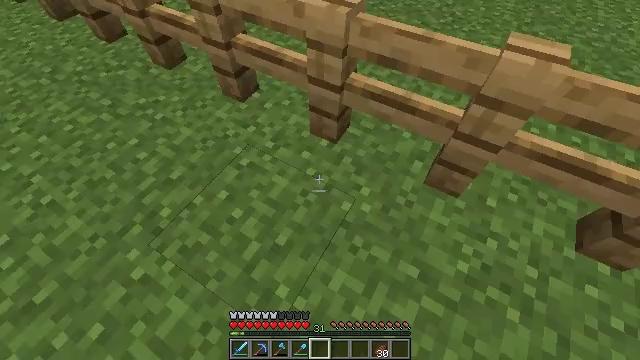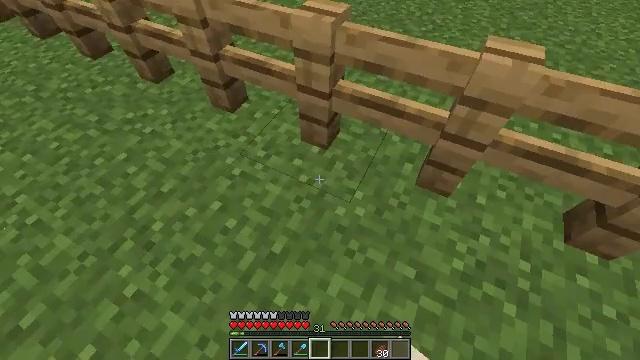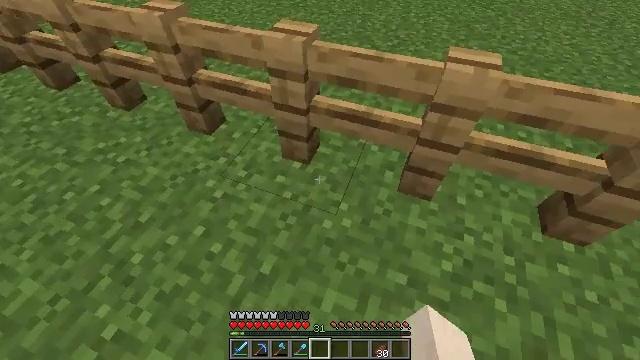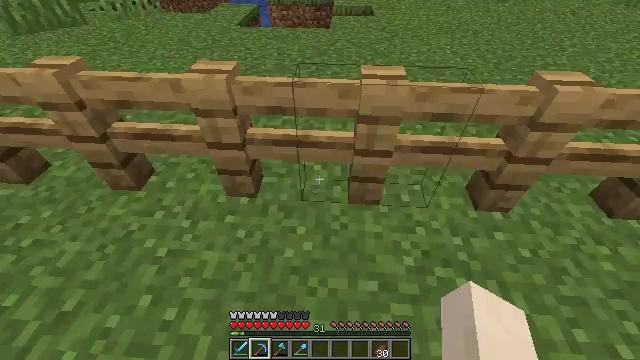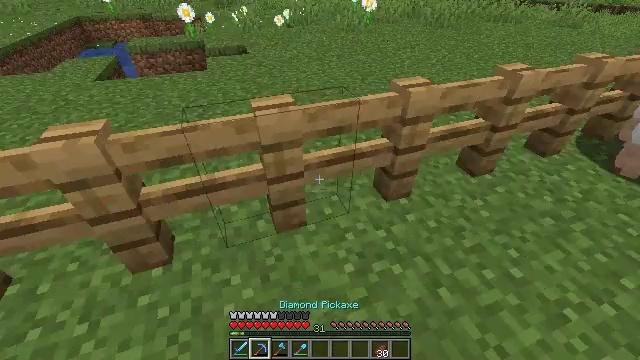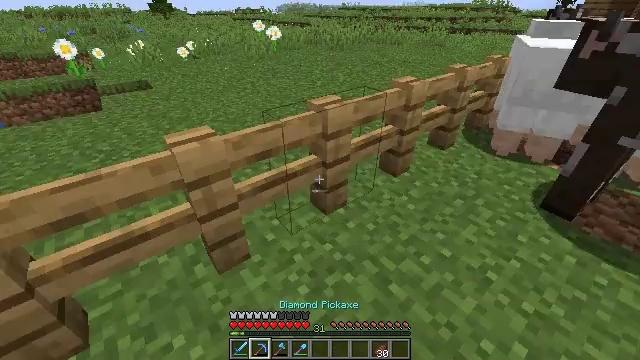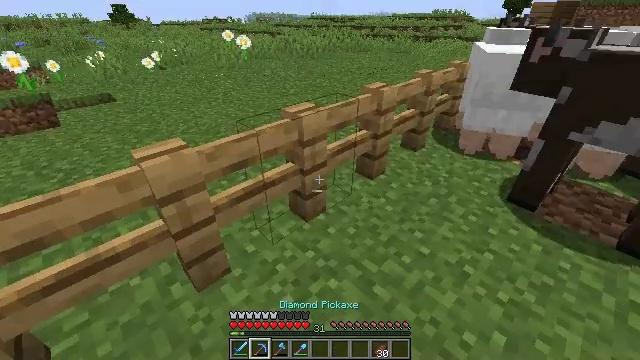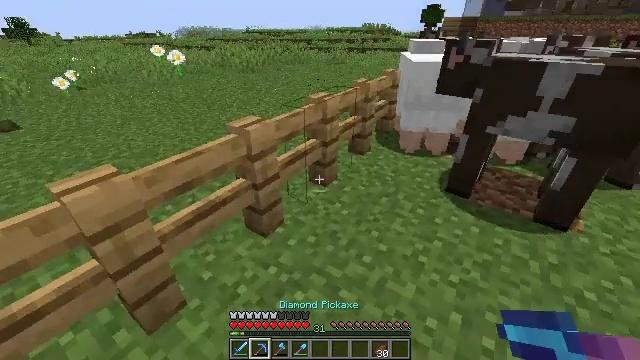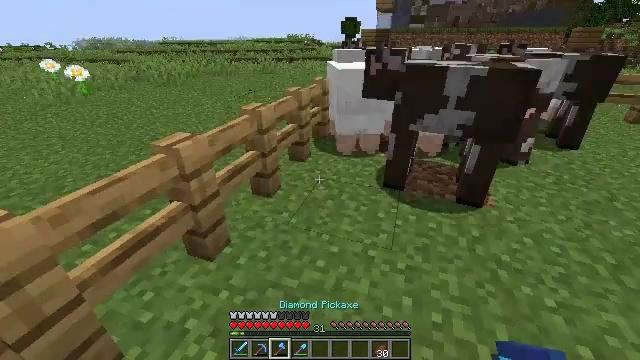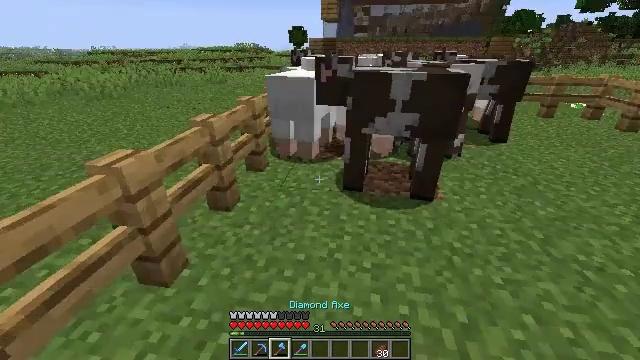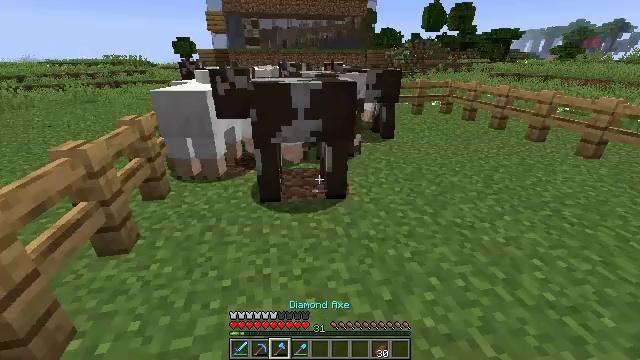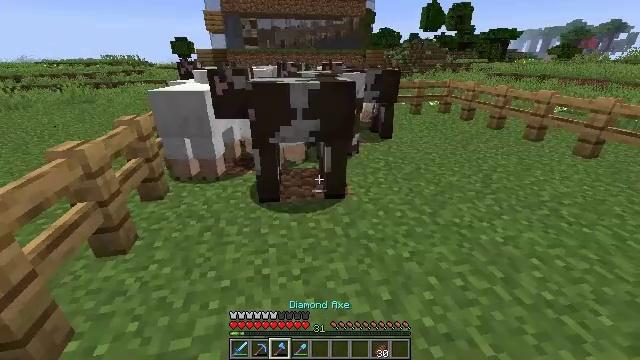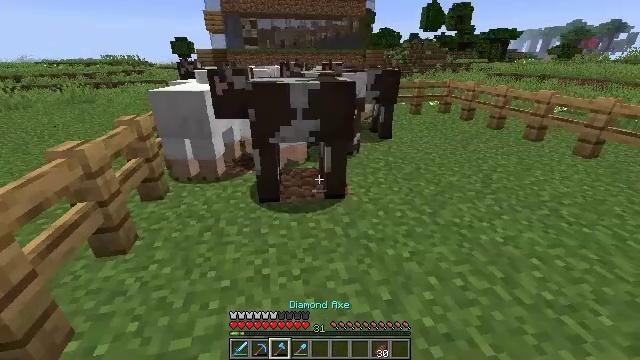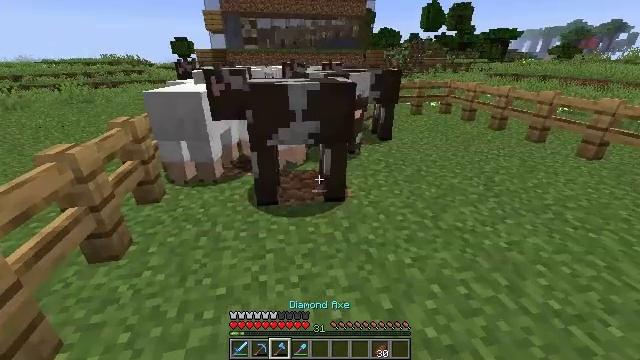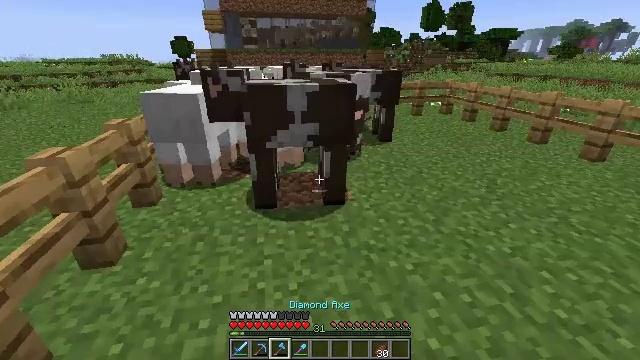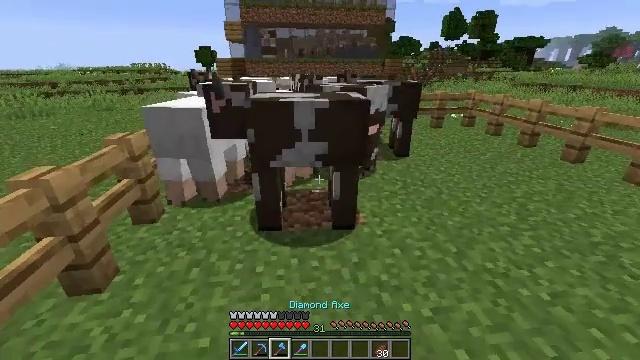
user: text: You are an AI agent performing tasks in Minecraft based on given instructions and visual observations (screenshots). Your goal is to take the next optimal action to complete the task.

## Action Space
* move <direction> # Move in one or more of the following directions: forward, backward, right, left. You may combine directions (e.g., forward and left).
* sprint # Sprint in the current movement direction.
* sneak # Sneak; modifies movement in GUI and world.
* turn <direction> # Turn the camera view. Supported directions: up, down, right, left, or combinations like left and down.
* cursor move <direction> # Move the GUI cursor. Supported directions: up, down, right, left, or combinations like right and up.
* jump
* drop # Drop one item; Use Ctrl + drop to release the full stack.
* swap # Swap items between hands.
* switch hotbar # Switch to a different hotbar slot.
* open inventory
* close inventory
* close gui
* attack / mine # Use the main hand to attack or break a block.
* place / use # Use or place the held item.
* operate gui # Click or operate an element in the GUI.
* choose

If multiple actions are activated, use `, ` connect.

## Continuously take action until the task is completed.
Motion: motion action
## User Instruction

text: Combat the sheep.
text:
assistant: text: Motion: turn right and up
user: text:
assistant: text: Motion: turn right and up
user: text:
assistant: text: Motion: turn right and up, switch to hotbar 2
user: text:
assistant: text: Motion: turn right and up, switch to hotbar 2
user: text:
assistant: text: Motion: turn right and up
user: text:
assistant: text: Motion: turn right and up
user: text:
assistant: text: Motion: turn right and up
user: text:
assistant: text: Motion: turn right and up, switch to hotbar 3
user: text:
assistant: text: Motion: turn right and up, switch to hotbar 3
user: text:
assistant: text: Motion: turn right and up, switch to hotbar 3
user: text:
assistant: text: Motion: no_op
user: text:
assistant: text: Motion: no_op
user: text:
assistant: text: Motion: move forward
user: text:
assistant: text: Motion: move forward
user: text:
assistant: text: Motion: move forward and move right, turn left and up
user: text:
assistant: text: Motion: move forward and move right, turn left
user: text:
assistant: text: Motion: move forward and move right, turn left
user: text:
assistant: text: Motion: move forward, turn left
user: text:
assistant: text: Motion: move forward, turn left
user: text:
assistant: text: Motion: move left
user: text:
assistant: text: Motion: move left
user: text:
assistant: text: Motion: move left
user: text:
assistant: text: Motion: move forward and move left
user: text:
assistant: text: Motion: move forward and move left
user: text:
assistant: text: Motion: move forward and move left
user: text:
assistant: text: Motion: move forward and move left
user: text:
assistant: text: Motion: move forward and move left, turn right and down
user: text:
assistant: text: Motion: move forward and move left, turn right and down
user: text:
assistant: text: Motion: move left, turn right and down
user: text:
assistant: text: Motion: move left, turn right and down